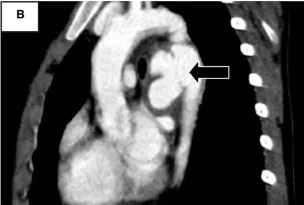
(B) CT angiogram demonstrated a coarcted aneurysm at the descending aorta.
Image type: radiology (ct)